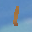
Label: 1